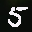
Label: 5